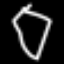
Label: diamond